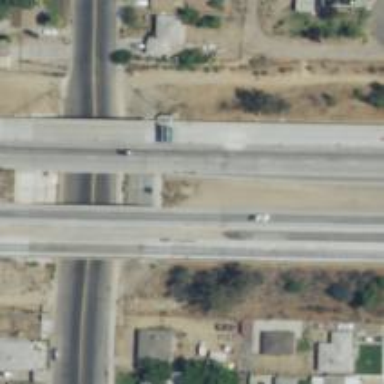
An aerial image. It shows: Viaduct bridge on motorway.